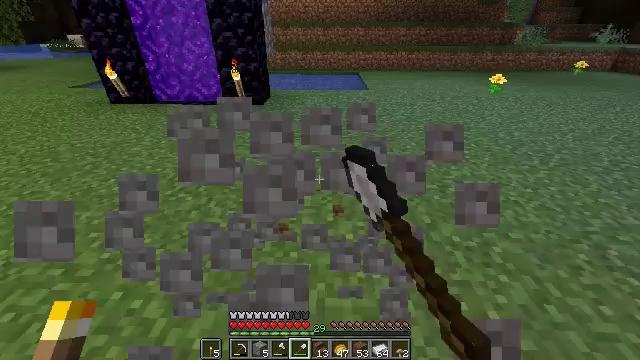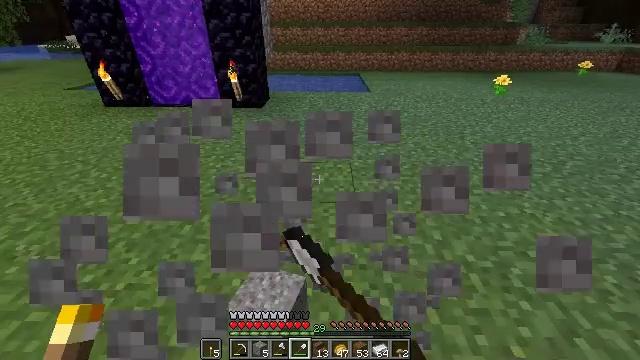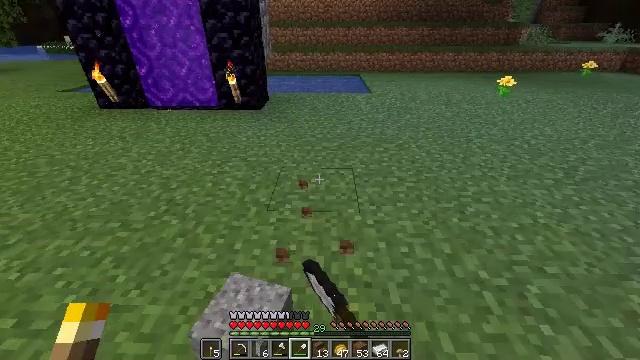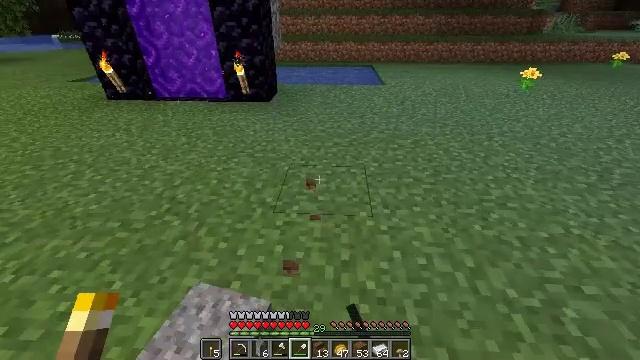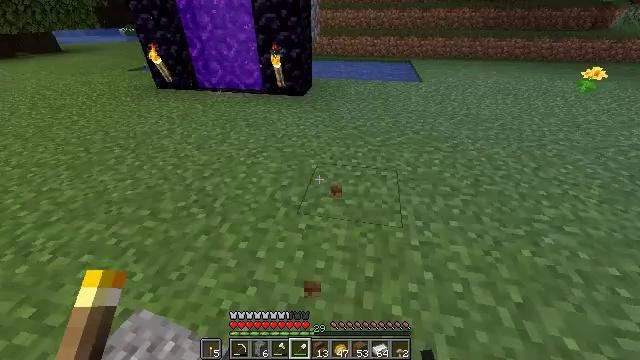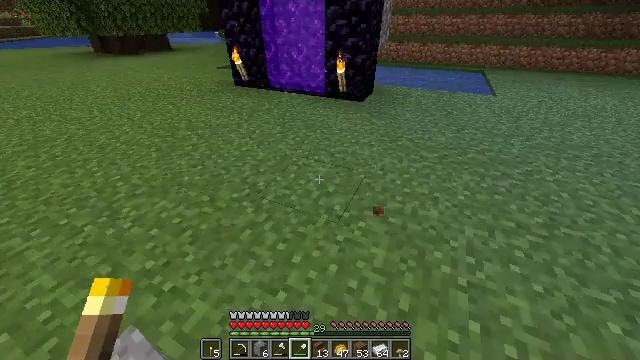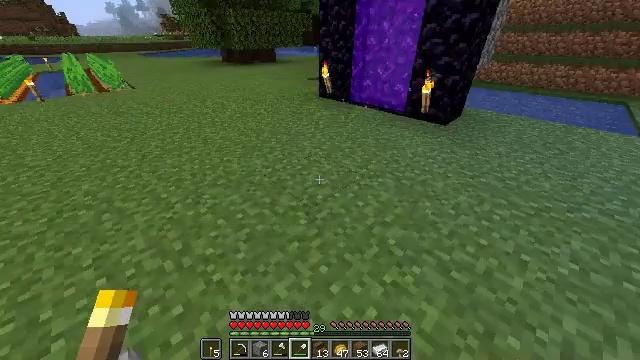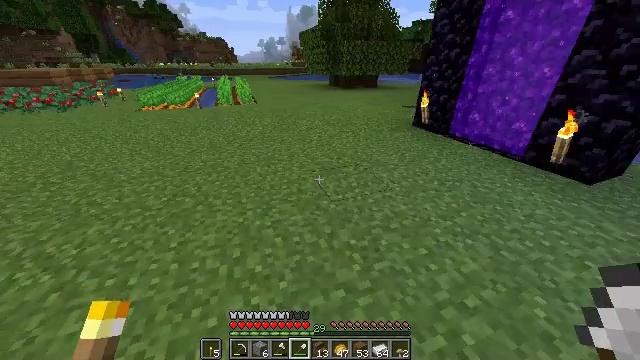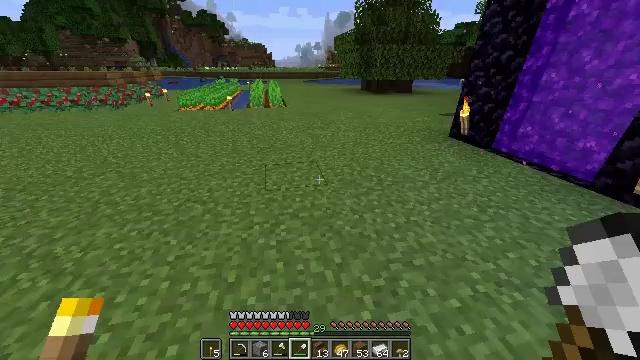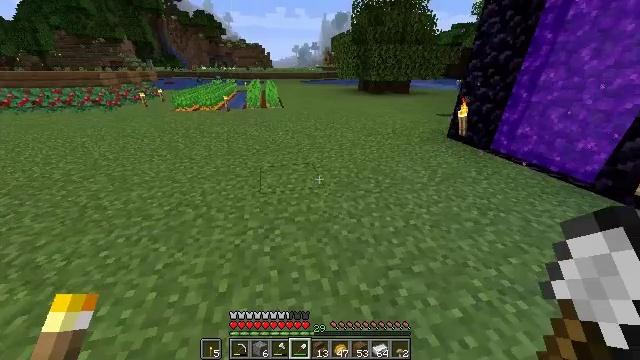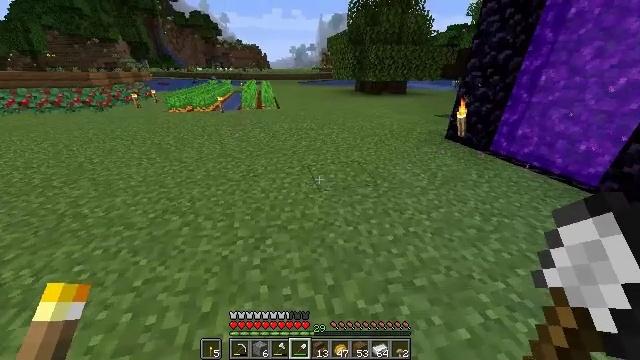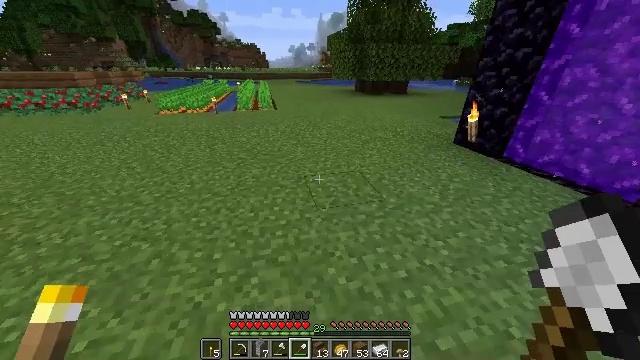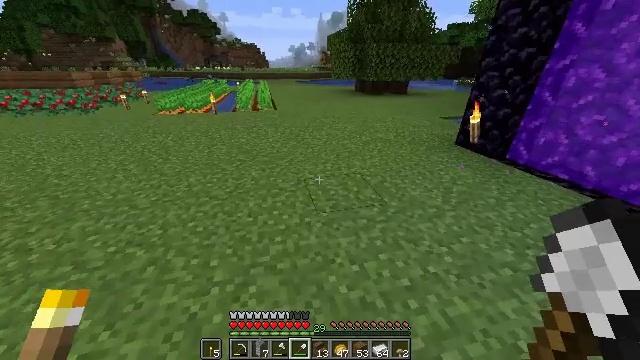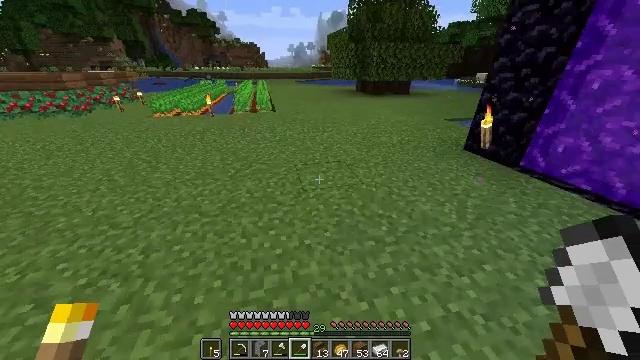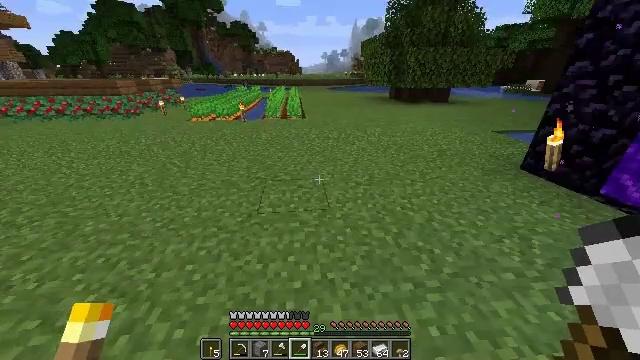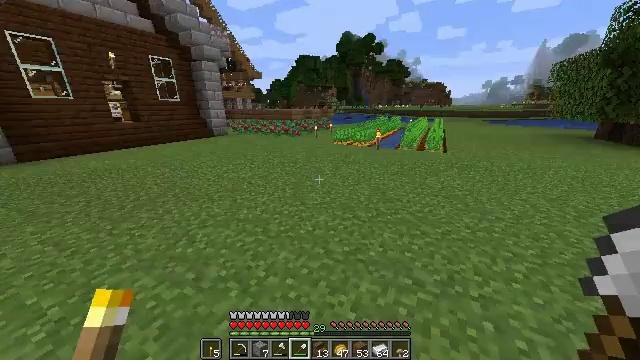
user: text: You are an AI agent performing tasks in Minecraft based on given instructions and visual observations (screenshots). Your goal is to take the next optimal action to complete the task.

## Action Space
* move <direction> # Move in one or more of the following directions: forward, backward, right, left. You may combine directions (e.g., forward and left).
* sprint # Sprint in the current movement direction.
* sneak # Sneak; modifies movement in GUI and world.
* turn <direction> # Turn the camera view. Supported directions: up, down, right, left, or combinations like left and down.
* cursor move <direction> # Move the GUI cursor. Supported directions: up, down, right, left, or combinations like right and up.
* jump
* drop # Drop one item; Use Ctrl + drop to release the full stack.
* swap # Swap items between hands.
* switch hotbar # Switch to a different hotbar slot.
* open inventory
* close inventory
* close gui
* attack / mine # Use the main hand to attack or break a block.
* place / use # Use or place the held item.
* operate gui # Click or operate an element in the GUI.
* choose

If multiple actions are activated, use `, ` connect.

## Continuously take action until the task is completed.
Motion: motion action
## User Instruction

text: Interact with the crafting table to craft a fletching table.
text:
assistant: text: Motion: move forward
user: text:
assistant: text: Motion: move forward
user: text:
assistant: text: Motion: move forward, sprint, turn left and down
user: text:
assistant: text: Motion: move forward, sprint, turn left and down
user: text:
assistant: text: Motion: move forward, sprint, turn left
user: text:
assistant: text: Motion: move forward, sprint, turn left and up
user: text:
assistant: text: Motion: move forward, turn left and up
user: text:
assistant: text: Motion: move forward, turn left
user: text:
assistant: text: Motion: move forward, sprint
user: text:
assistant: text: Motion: move forward, sprint
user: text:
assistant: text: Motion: move forward, sprint
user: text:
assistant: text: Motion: move forward
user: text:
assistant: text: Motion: move forward
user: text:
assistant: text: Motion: move forward, sprint, turn left and up
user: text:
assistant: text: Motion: move forward, sprint, turn left and up
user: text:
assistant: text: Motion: move forward, sprint, turn left and up
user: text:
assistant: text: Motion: move forward, sprint, turn left
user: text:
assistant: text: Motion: move forward
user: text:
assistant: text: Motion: move forward, turn left
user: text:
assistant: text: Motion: move forward, turn left, jump
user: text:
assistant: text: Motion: move forward, turn left, jump
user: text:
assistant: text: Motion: move forward, turn left, jump
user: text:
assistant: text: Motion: move forward, turn left, jump
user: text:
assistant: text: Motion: move forward, jump
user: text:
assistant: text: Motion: move forward, jump
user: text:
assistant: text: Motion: move forward, jump
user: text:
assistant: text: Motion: move forward, jump
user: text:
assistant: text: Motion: move forward, jump
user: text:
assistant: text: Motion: move forward, sprint, jump
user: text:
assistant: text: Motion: move forward, sprint, jump